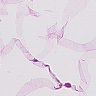
Metastatic tissue present: no